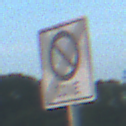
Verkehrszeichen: EndeEingeschraenktesHalteverbotZone
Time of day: SunriseSunset
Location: Outdoor (Nature)
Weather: PartlyCloudy
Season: NotSpecified
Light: Natural